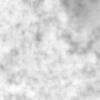
Label: no_change